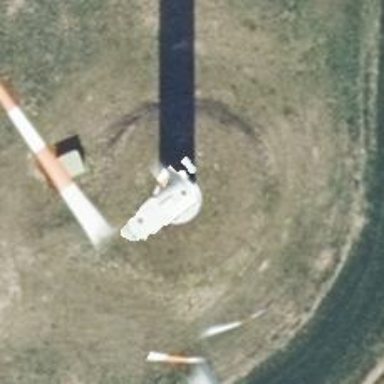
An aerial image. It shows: Wind generator in the form of horizontal axis wind turbine.